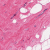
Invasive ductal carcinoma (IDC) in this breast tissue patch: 0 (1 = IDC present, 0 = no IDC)